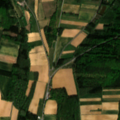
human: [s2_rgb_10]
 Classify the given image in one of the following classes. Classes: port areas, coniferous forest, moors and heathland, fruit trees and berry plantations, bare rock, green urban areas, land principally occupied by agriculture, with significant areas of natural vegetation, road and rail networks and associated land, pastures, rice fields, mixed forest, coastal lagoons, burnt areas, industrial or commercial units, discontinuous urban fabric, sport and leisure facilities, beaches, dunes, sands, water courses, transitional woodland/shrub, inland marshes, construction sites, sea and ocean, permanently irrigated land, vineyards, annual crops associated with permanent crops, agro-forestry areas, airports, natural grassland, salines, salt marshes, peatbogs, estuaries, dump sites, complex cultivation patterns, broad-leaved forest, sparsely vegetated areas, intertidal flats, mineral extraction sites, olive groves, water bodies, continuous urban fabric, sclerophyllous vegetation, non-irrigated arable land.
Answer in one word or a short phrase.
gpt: non-irrigated arable land, broad-leaved forest, mixed forest